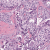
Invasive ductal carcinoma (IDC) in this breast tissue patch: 1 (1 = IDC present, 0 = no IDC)